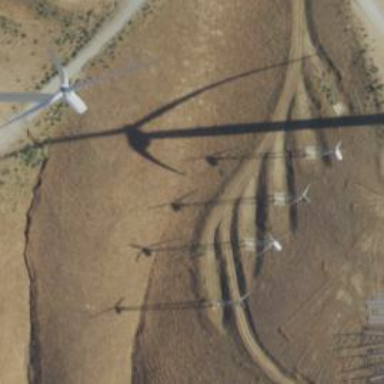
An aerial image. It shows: Wind turbine power generator.